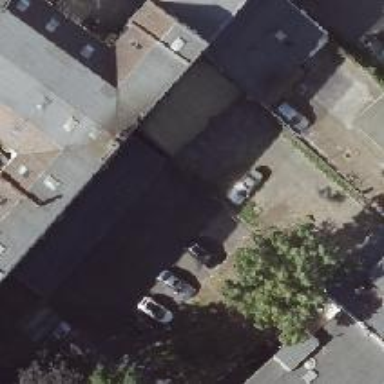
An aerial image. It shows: Group of garages.